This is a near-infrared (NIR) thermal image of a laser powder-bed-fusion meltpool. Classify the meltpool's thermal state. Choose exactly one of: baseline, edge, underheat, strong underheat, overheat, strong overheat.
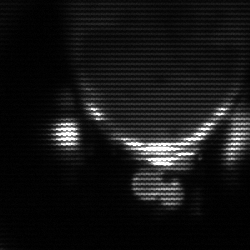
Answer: baseline